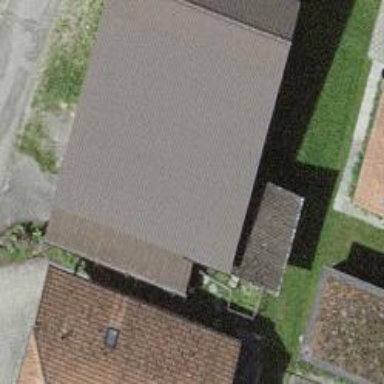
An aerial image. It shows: Shed.